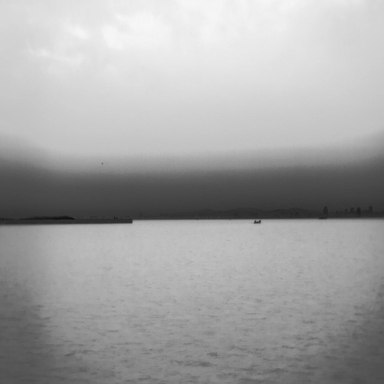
There is a bulk_carrier in the infrared image.